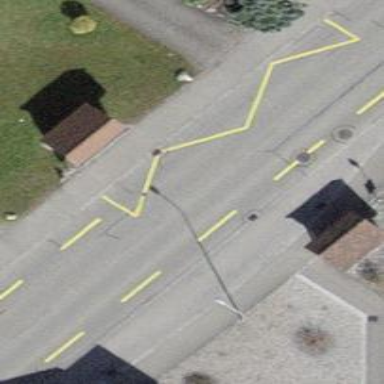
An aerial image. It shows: Bus stop with stop position for public transport.